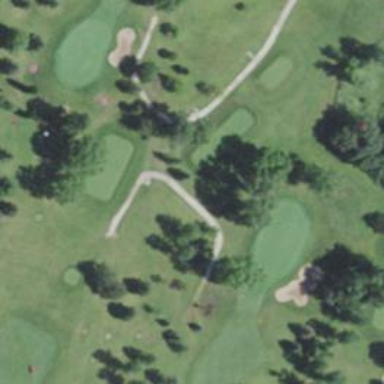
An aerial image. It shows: Path for golf carts.